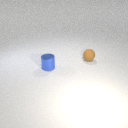
small brown rubber sphere behind small blue metal cylinder